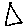
Label: triangle